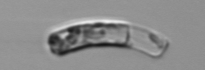
Label: Guinardia_striata